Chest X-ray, PA view. Patient: 31 years old, sex F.
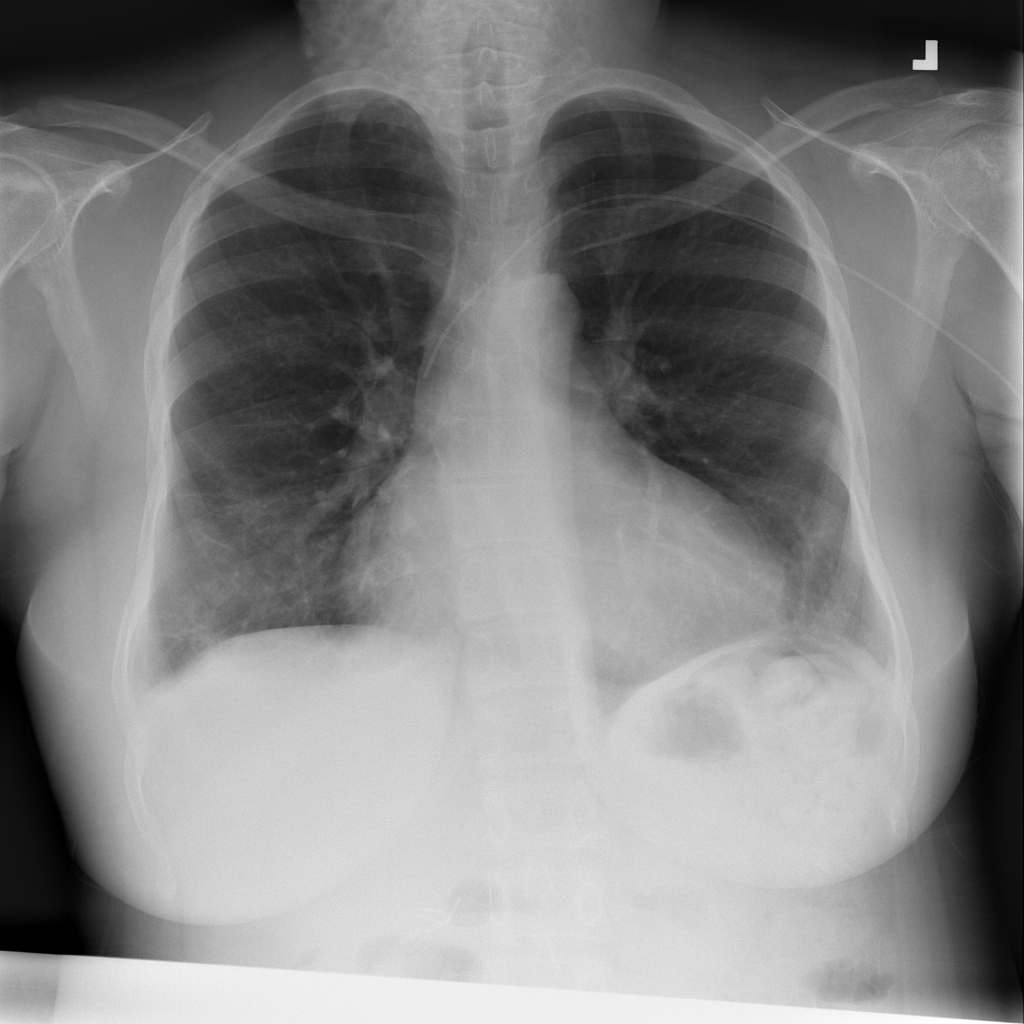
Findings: Atelectasis